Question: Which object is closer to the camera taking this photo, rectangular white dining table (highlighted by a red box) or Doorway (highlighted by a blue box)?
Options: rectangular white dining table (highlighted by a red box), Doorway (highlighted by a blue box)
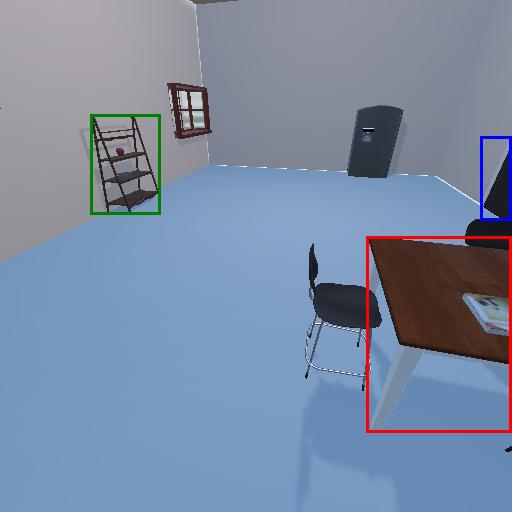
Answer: rectangular white dining table (highlighted by a red box)